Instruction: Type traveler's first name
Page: traveler
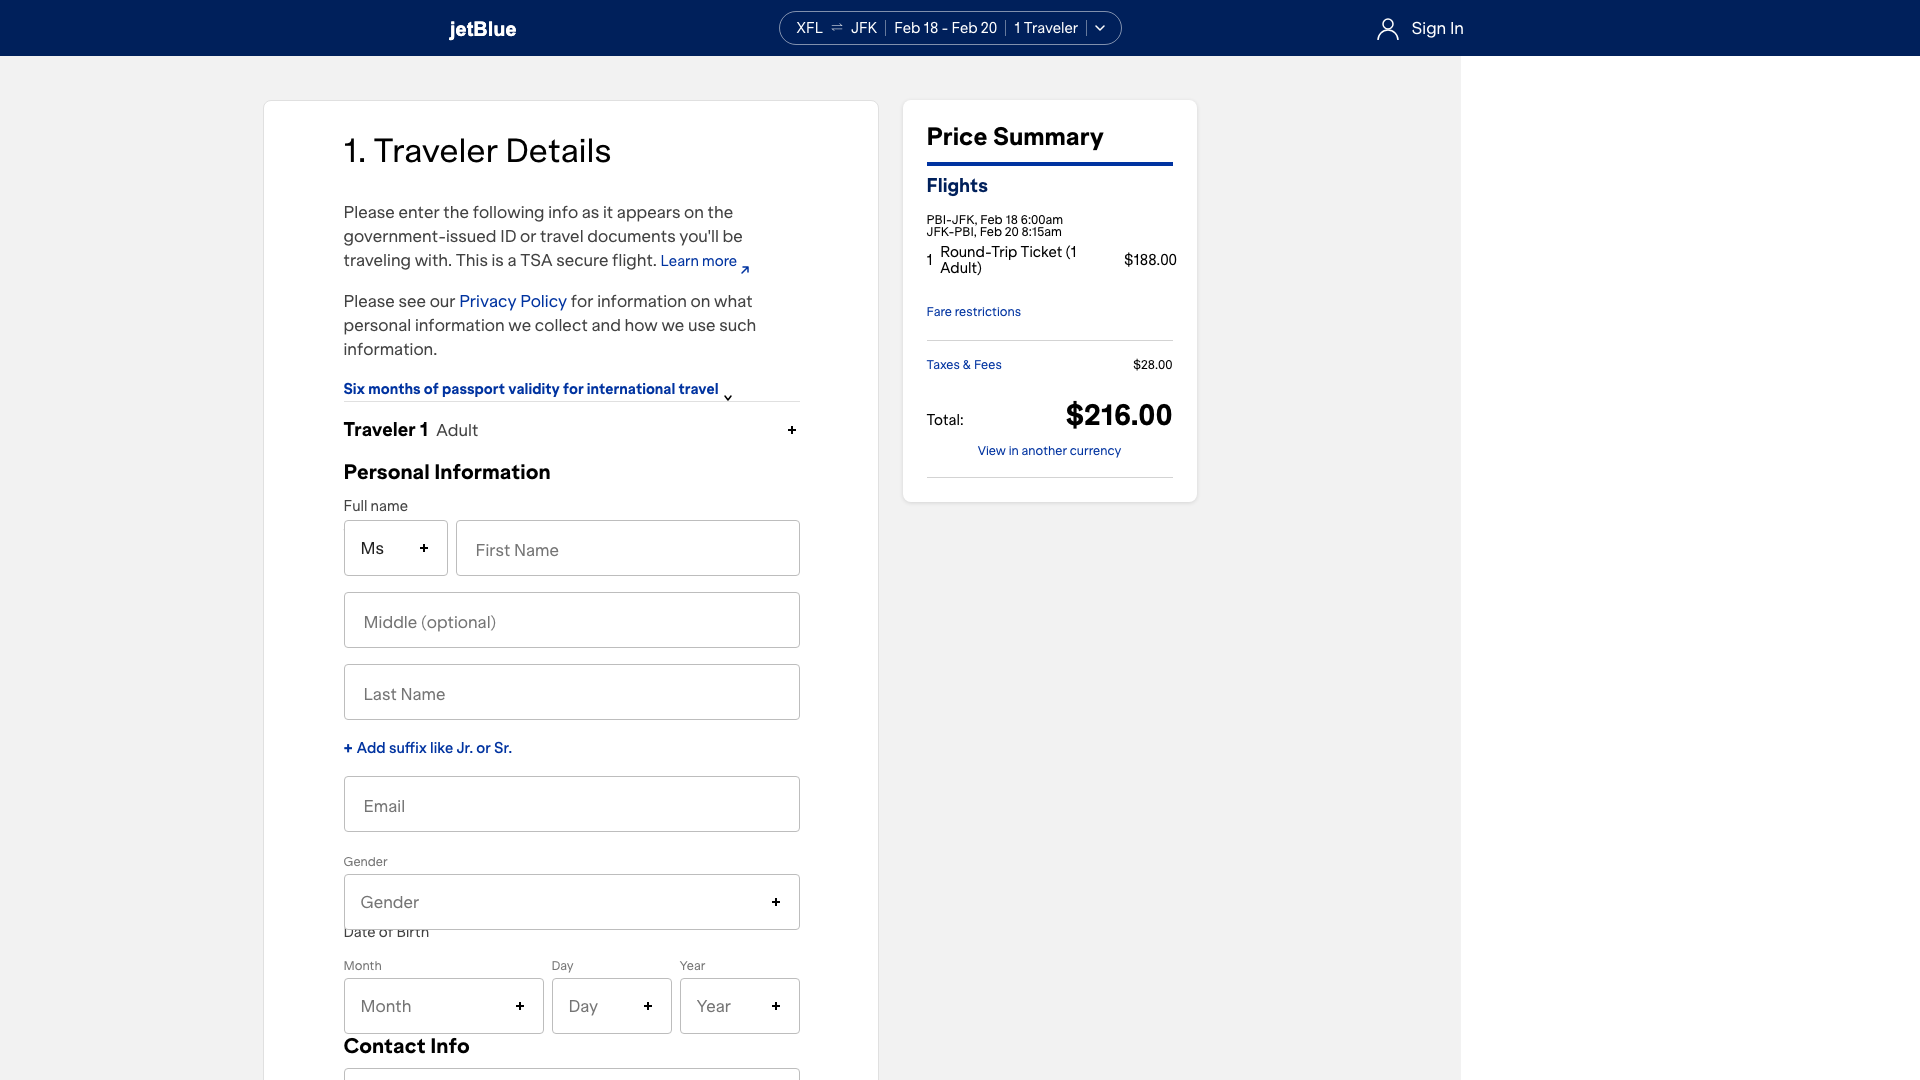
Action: type